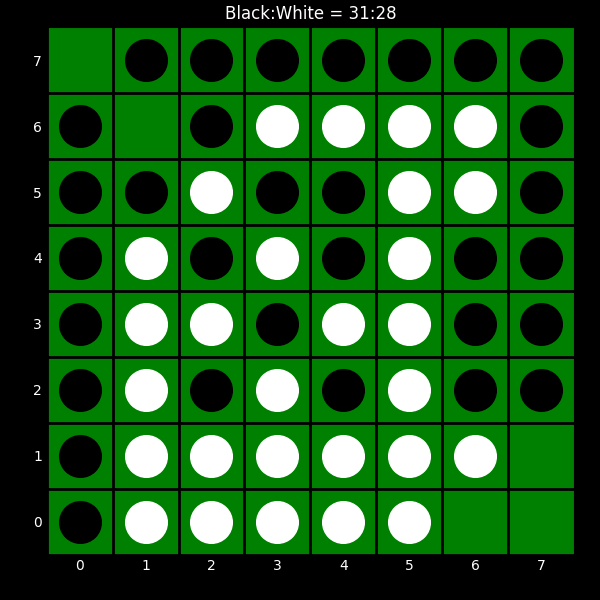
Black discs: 31
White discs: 28